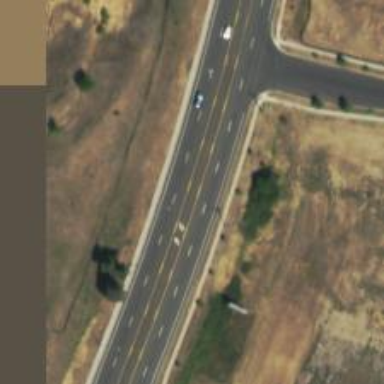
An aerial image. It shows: Asphalt trunk highway.